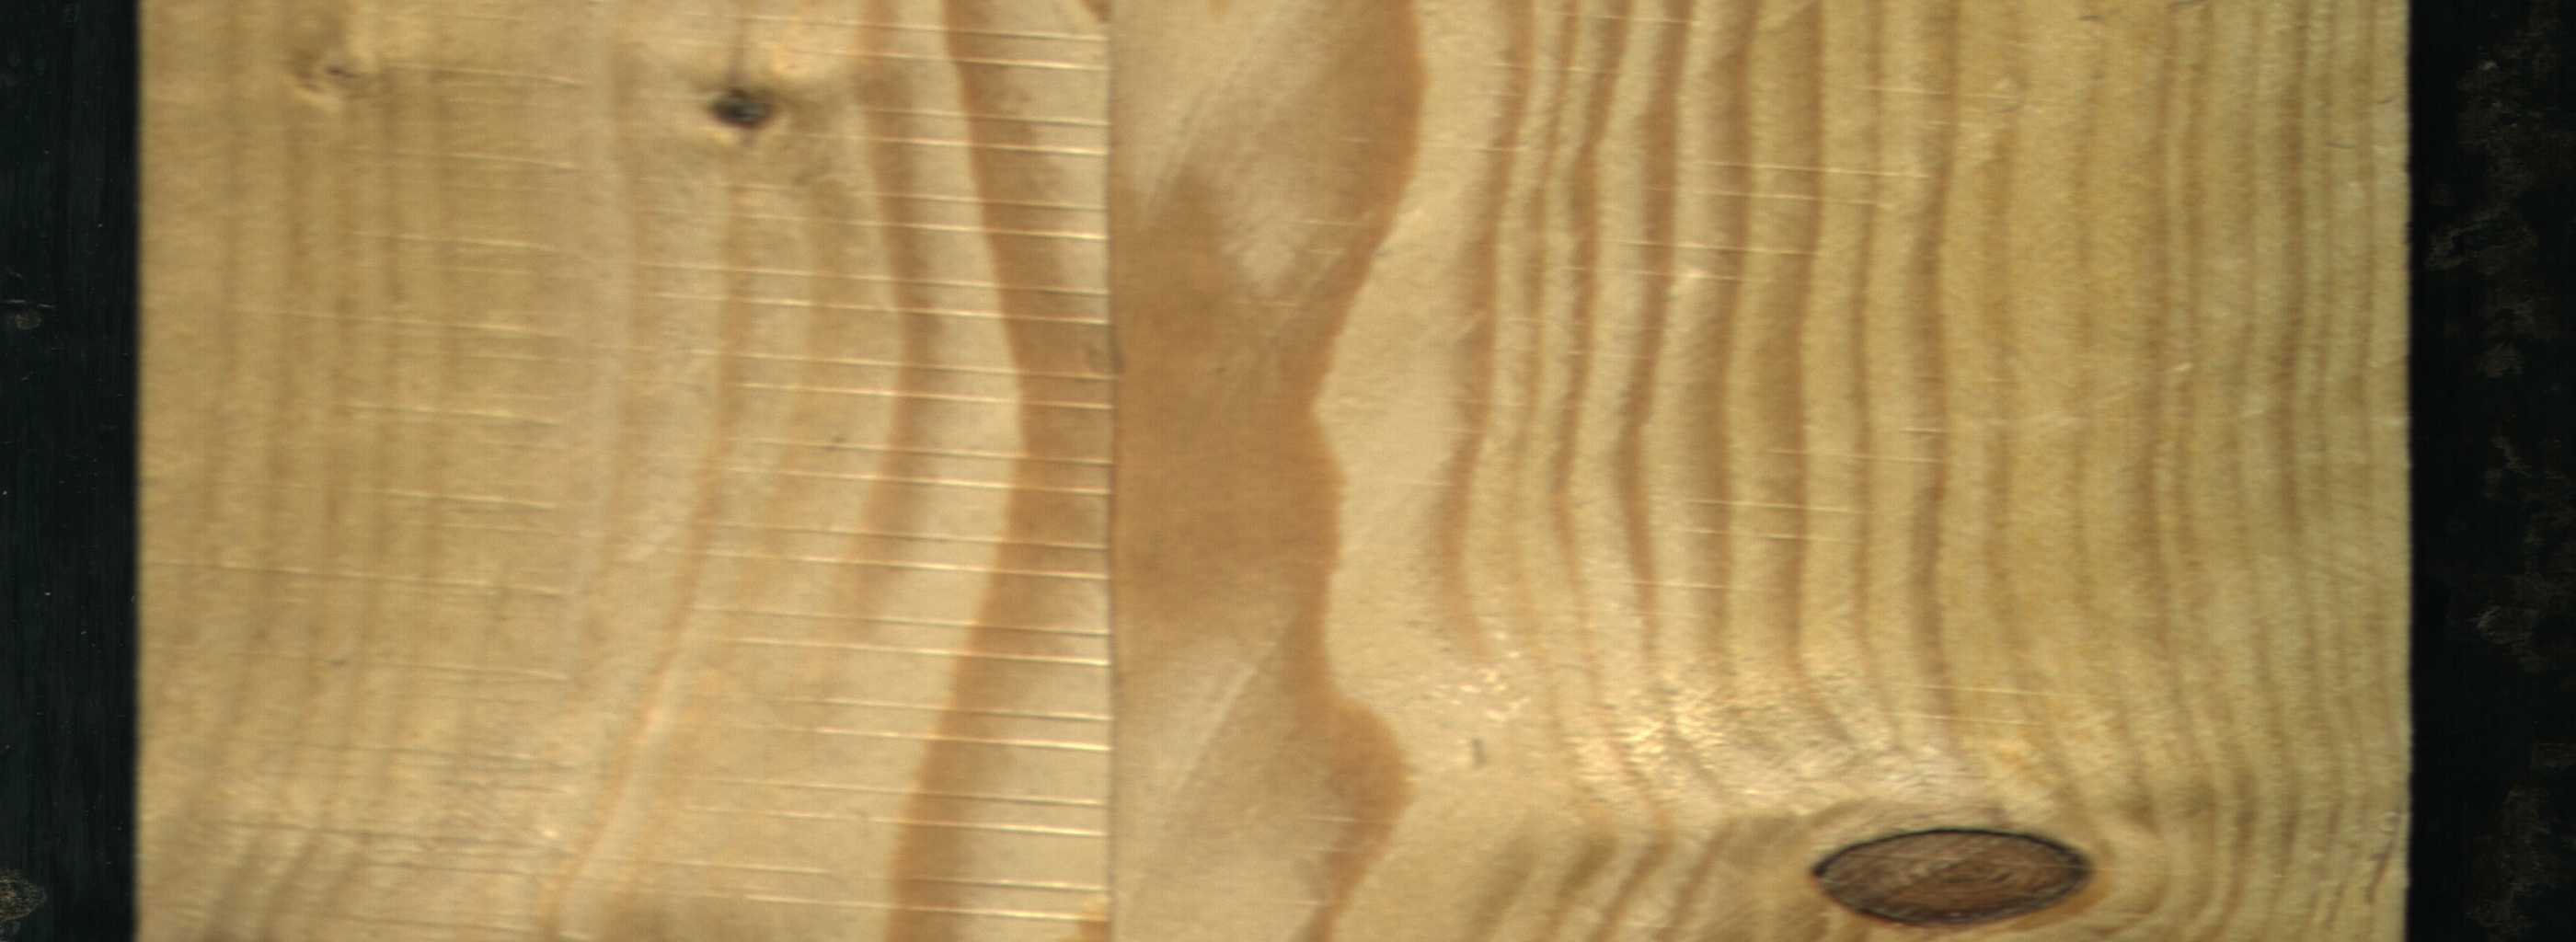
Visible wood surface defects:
Live_Knot
Live_Knot